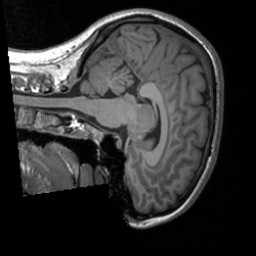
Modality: T1w
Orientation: sagittal
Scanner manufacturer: siemens
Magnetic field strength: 3 T
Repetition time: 1.9 s
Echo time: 0.00226 s